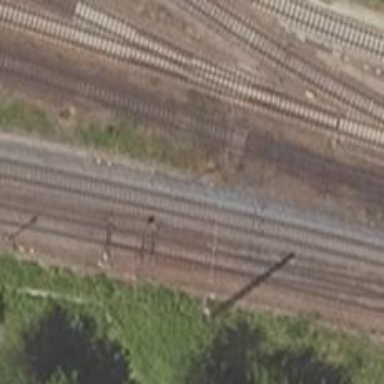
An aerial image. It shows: Railway signal.